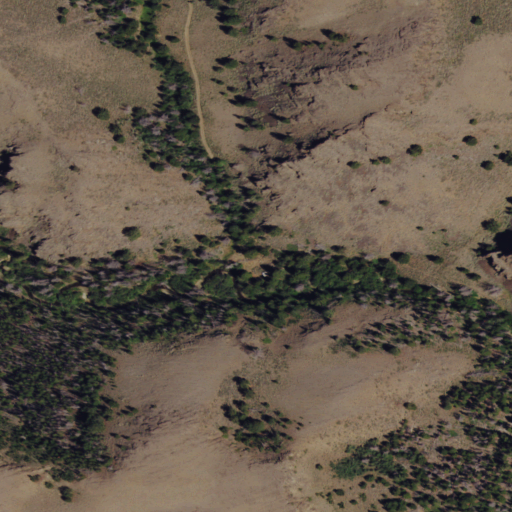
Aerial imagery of valley in Wyoming named Palmetto Gulch containing shrub, evergreen forest, and mixed forest